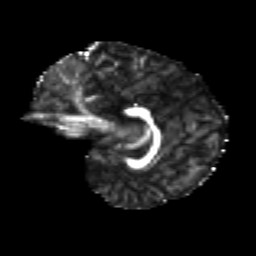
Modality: FA
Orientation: sagittal
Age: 12
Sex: female
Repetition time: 9.4 s
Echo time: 0.089 s